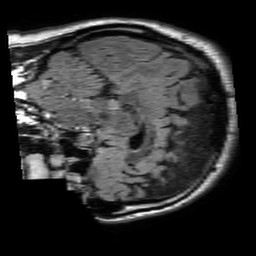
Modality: FLAIR
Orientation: sagittal
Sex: male
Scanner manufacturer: philips
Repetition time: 11 s
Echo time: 0.125 s